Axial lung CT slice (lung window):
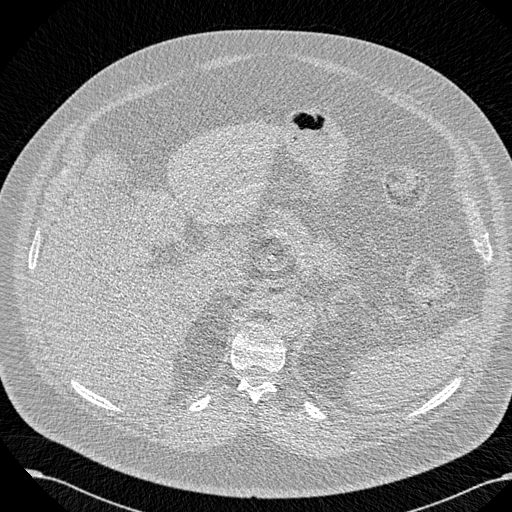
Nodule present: no